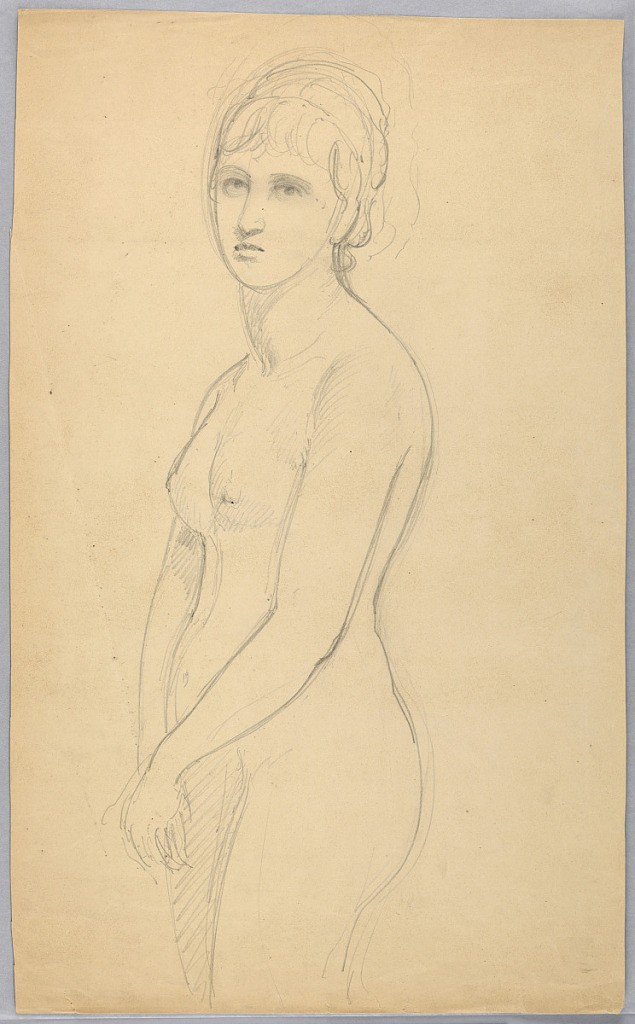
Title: Standing Female Nude
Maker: Daniel Huntington, American, 1816–1906
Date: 1860–70
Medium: Graphite on cream wove paper
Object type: Drawing
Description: Standing female nude with the woman's body turned toward the left. She faces frontally, her arms down and hands together. Lower legs not shown.